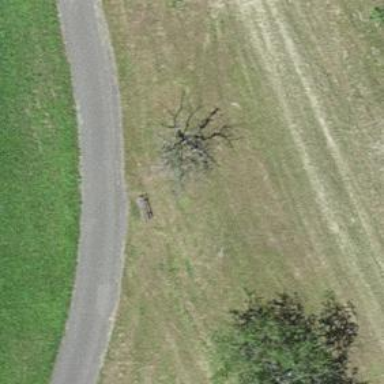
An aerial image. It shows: Bench for seating.